Question: Using the following example, a table that pulls all of the items in Parse for its particular column (I.e. if there is 20 subjects in parse, than 20 subjects would be displayed).
<URL>
Below is the code for it:
Javascript:
'''
//message
var Message = Parse.Object.extend("Message");
var query = new Parse.Query(Message);
query.descending("createdAt");
query.find({
success: function(results) {
//alert("Successfully retrieved " );
// Do something with the returned Parse.Object values
for (var i = 0; i < results.length; i++) {
var object = results[i];
(function($) {
$('#messages-table').append('<tr><td>' + object.get('currentDate') + '</td><td>' + object.get('Subject') + '</td><td>' + object.get('Message') + '</td></tr>');
})(jQuery);
//alert(object.id + ' - ' + object.get('playerName'));
}
},
error: function(error) {
alert("Error: " + error.code + " " + error.message);
}
});
'''
HTML
'''
<table id="messages-table">
<tr>
<th>
<h1>Date</h1></th>
<th>
<h1>Subject</h1></th>
<th><h1>Message</h1></th>
</tr>
</table>
'''

What I am trying to achieve is the following is making each line clickable, where when someone clicks on a line then the message from the "message" column in parse is retrieved, and displayed right below the line click, and once that line is click again, that message is hidden.
This is a massive dilemma I am having, I have spent quite some time trying to resolve it.
If you need any clarification, let me know.
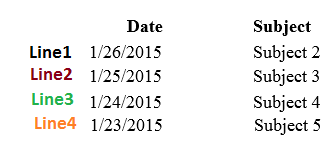
Answer: Add a class to the rows... and add your additional data as a hidden table row.
'''
$('#results-table').append('<tr class="results-row"><td>' + object.get('playerName') + '</td><td>' + object.get('score') + '</td></tr><tr class="xtra"><td colspan="2">INSERT MESSAGE HERE</td></tr>');
'''
(Note extra table row added above)
CSS: '.xtra {display: none;}'
Then you can easily toggle that extra row:
'''
$(document).on('click' , '.results-row', function () {
$(this).next('.xtra').toggle();
});
'''
<URL>